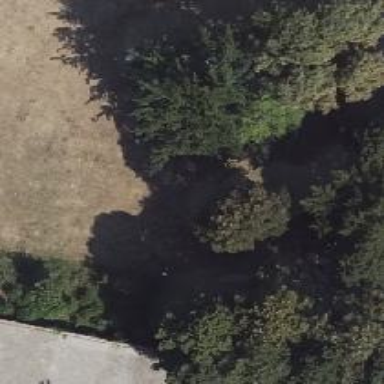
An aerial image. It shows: Deciduous broadleaved tree in park.